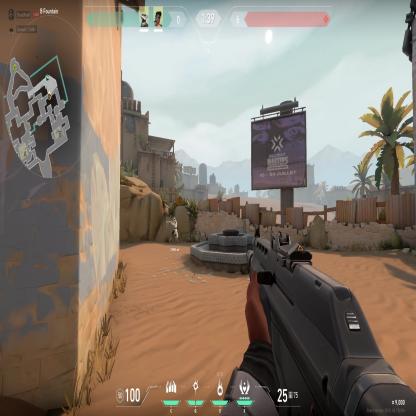
Label: teammate